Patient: sex F, age 58
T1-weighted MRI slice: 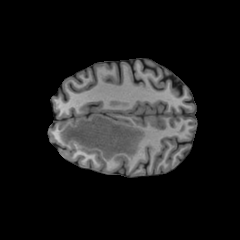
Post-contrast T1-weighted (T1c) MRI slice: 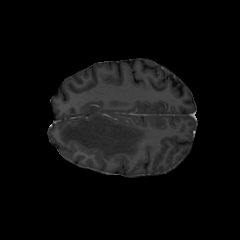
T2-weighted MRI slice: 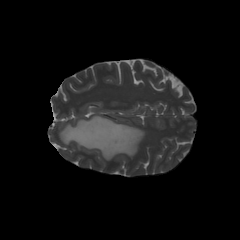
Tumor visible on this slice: yes
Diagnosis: Glioblastoma, IDH-wildtype
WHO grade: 4